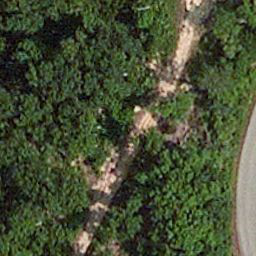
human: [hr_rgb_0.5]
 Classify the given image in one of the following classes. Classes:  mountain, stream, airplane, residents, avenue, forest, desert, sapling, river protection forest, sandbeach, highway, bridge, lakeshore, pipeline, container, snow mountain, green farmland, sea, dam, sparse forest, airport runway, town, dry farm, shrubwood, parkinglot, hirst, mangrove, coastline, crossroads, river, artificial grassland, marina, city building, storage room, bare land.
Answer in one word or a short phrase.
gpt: avenue